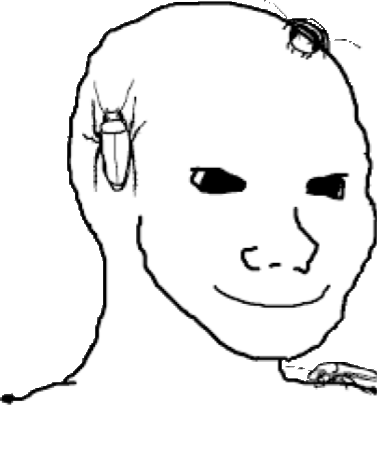
Label: 5_Oomer